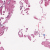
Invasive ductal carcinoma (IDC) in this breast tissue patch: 0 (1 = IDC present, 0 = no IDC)